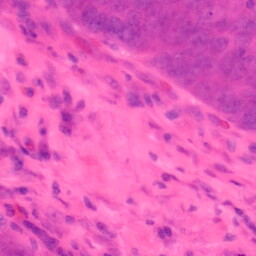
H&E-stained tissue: Colon